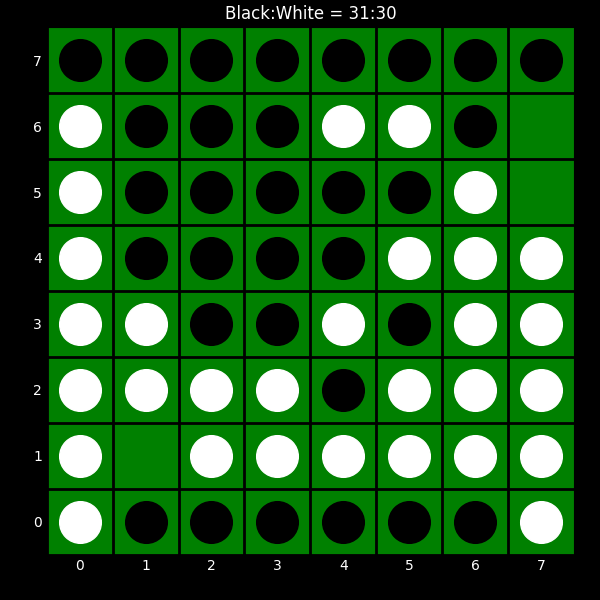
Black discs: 31
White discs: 30